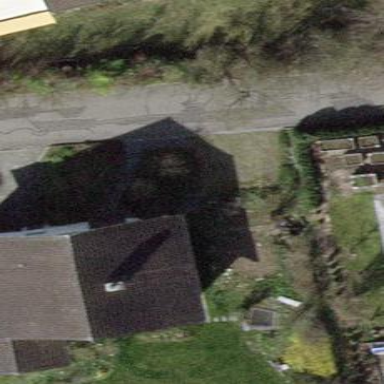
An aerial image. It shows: Detached building.